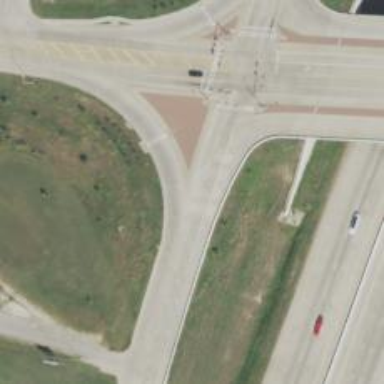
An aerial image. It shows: Asphalt road at the secondary link level.